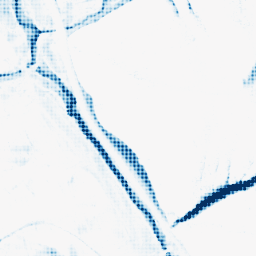
Category: morphological
Decomposition family: morphological_square
Decomposition parameters: operation: closing
size: 15
Upsampling method: sinc_blackman
Upsampling parameters: scale: 4
kernel_size: 4
Upsampling scale: 4